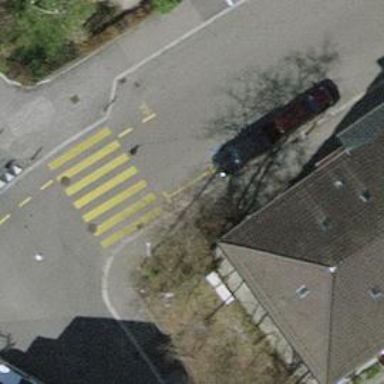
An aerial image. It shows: Kerb barrier.